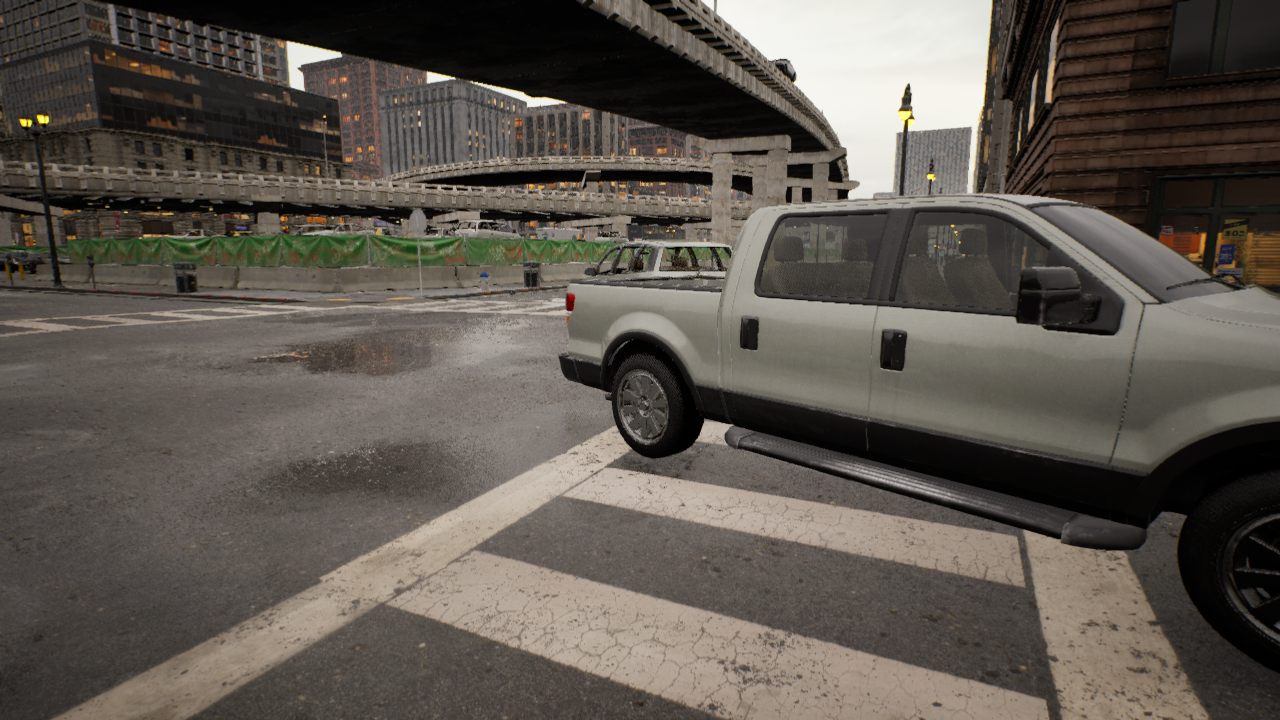
Venue: intersection
Lighting: golden hour
Vehicle rig: pickup